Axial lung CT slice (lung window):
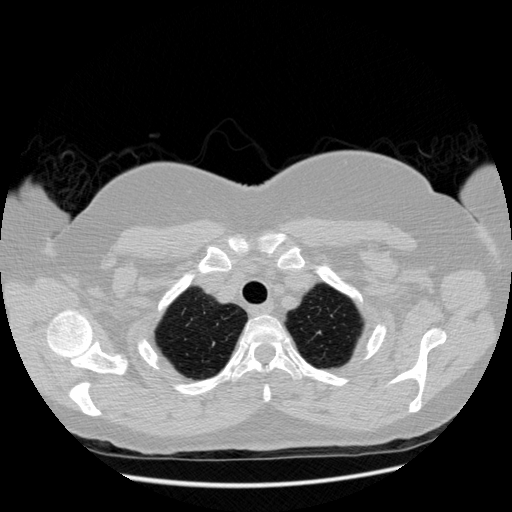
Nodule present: no